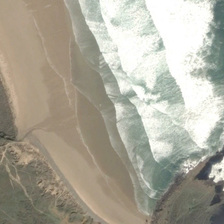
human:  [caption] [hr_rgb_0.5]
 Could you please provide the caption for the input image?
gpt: waves in green ocean are near a yellow beach .

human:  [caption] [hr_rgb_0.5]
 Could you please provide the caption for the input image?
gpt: waves in green ocean are near a yellow beach .

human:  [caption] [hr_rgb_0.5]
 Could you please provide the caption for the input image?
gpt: waves in green ocean are near a yellow beach .

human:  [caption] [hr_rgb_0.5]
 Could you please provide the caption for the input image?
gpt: waves in green ocean are near a yellow beach .

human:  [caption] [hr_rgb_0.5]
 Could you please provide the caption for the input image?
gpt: waves in green ocean are near a yellow beach .